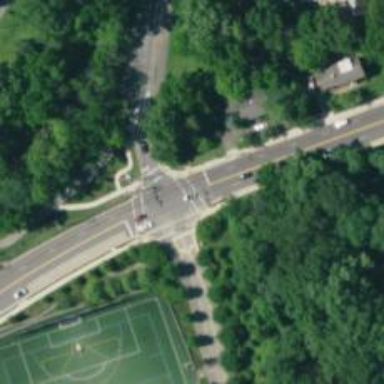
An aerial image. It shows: Crossing with marked lines on the road.